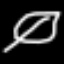
Label: leaf